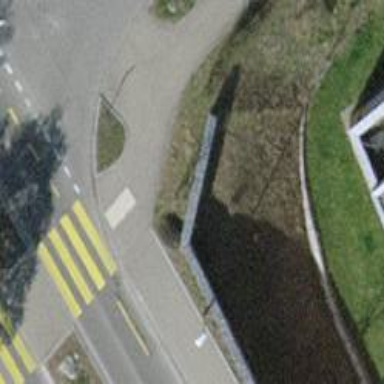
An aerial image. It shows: Noise barrier wall.